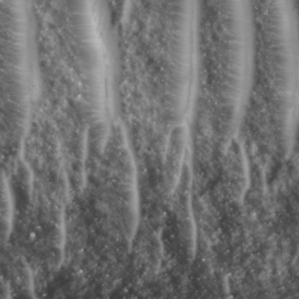
Label: non_frost